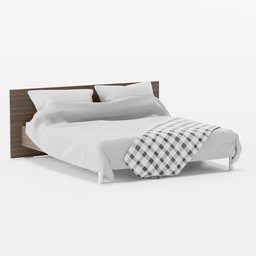
Label: furniture